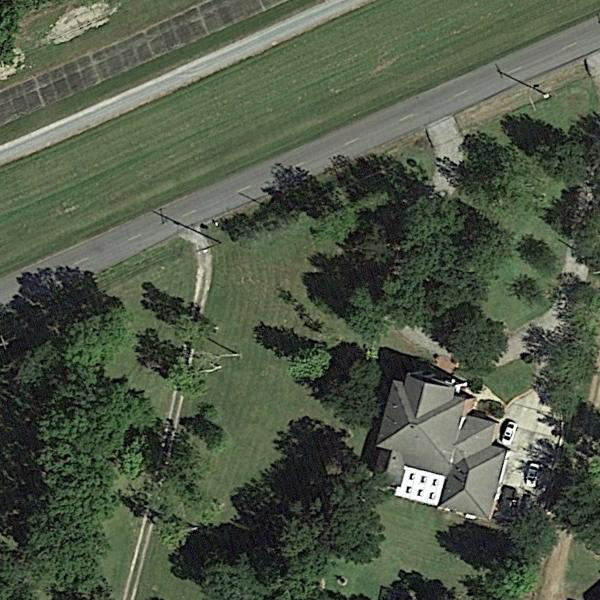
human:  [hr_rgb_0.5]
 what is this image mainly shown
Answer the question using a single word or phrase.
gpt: sparse residential